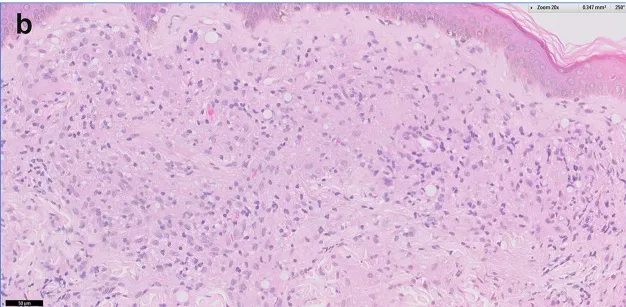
(b) There is a diffuse superficial dermal infiltrate of epithelioid histiocytes without well-formed granulomas. Foamy cytoplasm was seen in only a portion of the histiocytes (H&E).
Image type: pathology (h&e)